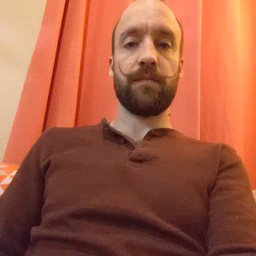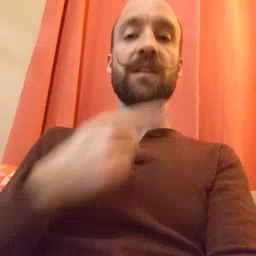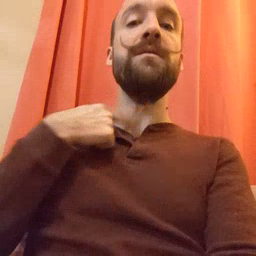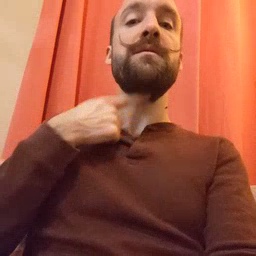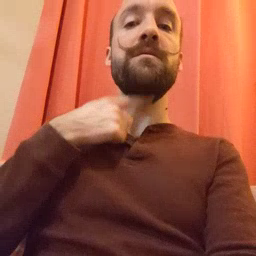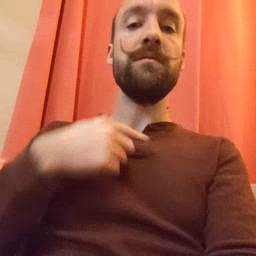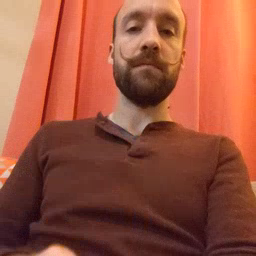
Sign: thirsty